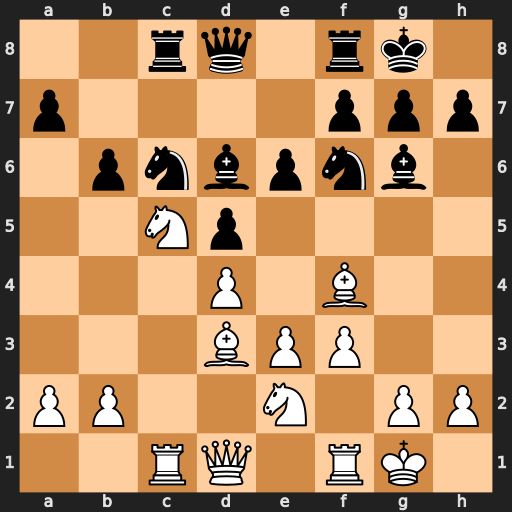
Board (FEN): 2rq1rk1/p4ppp/1pnbpnb1/2Np4/3P1B2/3BPP2/PP2N1PP/2RQ1RK1
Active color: w
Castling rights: -
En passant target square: -
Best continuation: Nb7 Bxf4 Nxd8